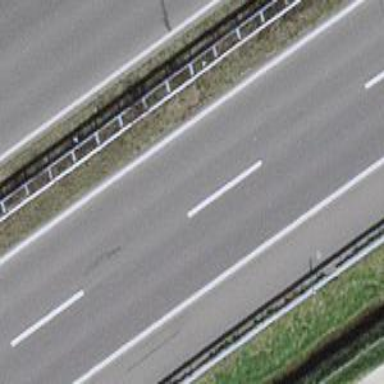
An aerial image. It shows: Asphalt motorway.